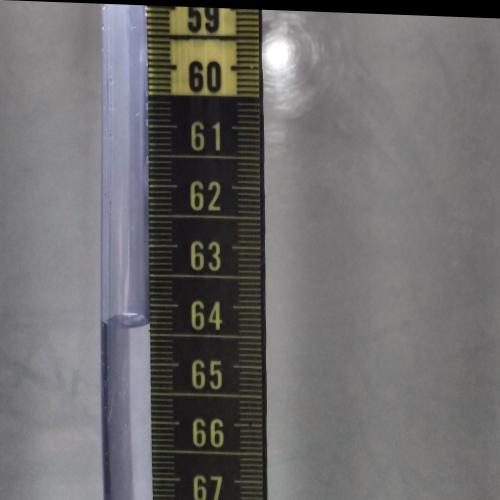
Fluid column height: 64.3 cm